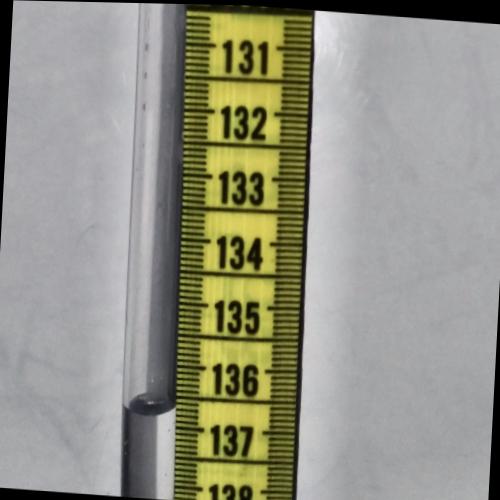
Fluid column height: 136.7 cm